Question: How can i show alert box for validation in login form?
I got below output but i want alert box?

This is my index page: index.jsp
'''
<html:form styleId="validate" action="/account_login" styleClass="account" method="post">
<div class="content controls single_advance">
<!-- <div class="form-row user-change-row">-->
<div class=form-row>
<div class=col-sm-3></div>
<div class=col-sm-4>
<bean:write name="account_bean" property="error" filter="false"/>
</div>
</div>
<div class="form-row">
<div class="col-md-12">
<div class=input-group>
<div class=input-group-addon> <span class=icon-user></span> </div>
<!--<input type=text class=form-control placeholder="Account Name"/>-->
<html:text property="name" styleClass="validate[required] form-control" styleId="Account_Name"/>
</div>
</div>
</div>
<div class=form-row>
<div class="col-md-12">
<div class=input-group>
<div class=input-group-addon> <span class=icon-key></span> </div>
<!--<input type=password class=form-control placeholder="Password"/>-->
<html:password property="password" styleClass="validate[required] form-control" styleId="Password"/>
</div>
</div>
</div>
<div class=form-row>
<div class="col-md-6 col-md-offset-3">
<input class="btn btn-default btn-block btn-clean btn-success" value="Log In" type="submit">
</div>
</div>
<!--<div class=form-row>
<div class="col-md-12"> <a href=# class="btn btn-link btn-block">Forgot your password?</a> </div>
</div>-->
<div class=form-row>
<div class="col-md-12 tac"><strong>OR USE </strong></div>
</div>
<div class=form-row>
<div class="col-md-12"> <a class="btn btn-primary btn-block imeino"><span class="icon-mobile-phone"></span> &nbsp; IMEI NO LOGIN</a> </div>
</div>
</div>
</html:form>
'''
This is my struts action class: account_actoin.java
'''
if (account_name.equals(acc_name) && account_password.equals(acc_password)) {
HttpSession http_session = request.getSession(true);
http_session.setAttribute("login_name", acc_name);
ArrayList<String> name_list = new ArrayList<String>();
Query enc_password = session.createQuery("from account_dao");
List list = enc_password.list();
for (Iterator iterator = list.iterator(); iterator.hasNext();) {
account_dao account = (account_dao) iterator.next();
System.out.println("Id : " + account.getId());
System.out.println("Account Name : " + account.getName());
System.out.println("Account Password : " + account.getPassword());
int i = 0;
name_list.add(i,account.getName());
i++;
}
request.setAttribute("namelist", name_list);
dealer_bean Bean = new dealer_bean();
Bean.setCustomerList(name_list);
System.out.println("List : "+name_list);
return mapping.findForward(SUCCESS);
} else {
fromBean.setError("<span style='color:red'><h6>Login failed.</h6></span>");
return mapping.findForward(FAILURE);
}
'''
How can I show error (or) success message in alert box?
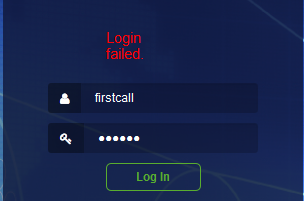
Answer: Append after the 'html:form' close tag the next code and try:
'''
<logic:present name="account_bean" property="error">
<div>
<link rel="stylesheet" href="//code.jquery.com/ui/1.10.3/themes/smoothness/jquery-ui.css">
<script src="//code.jquery.com/jquery-1.9.1.js"></script>
<script src="//code.jquery.com/ui/1.10.3/jquery-ui.js"></script>
<script>
// When DOM is ready
$(function() {
$("#errorDialog").dialog({
title: "Login",
autoOpen: false,
resizable: false,
show: "clip",
hide: "clip",
modal: true,
dialogClass: "ui-state-active"
});
});
// When Window is ready
$(window).load(function() {
$("#errorDialog").dialog("open");
});
</script>
<div id="errorDialog">
<bean:write name="account_bean" property="error" filter="false"/>
</div>
</div>
</logic:present>
'''